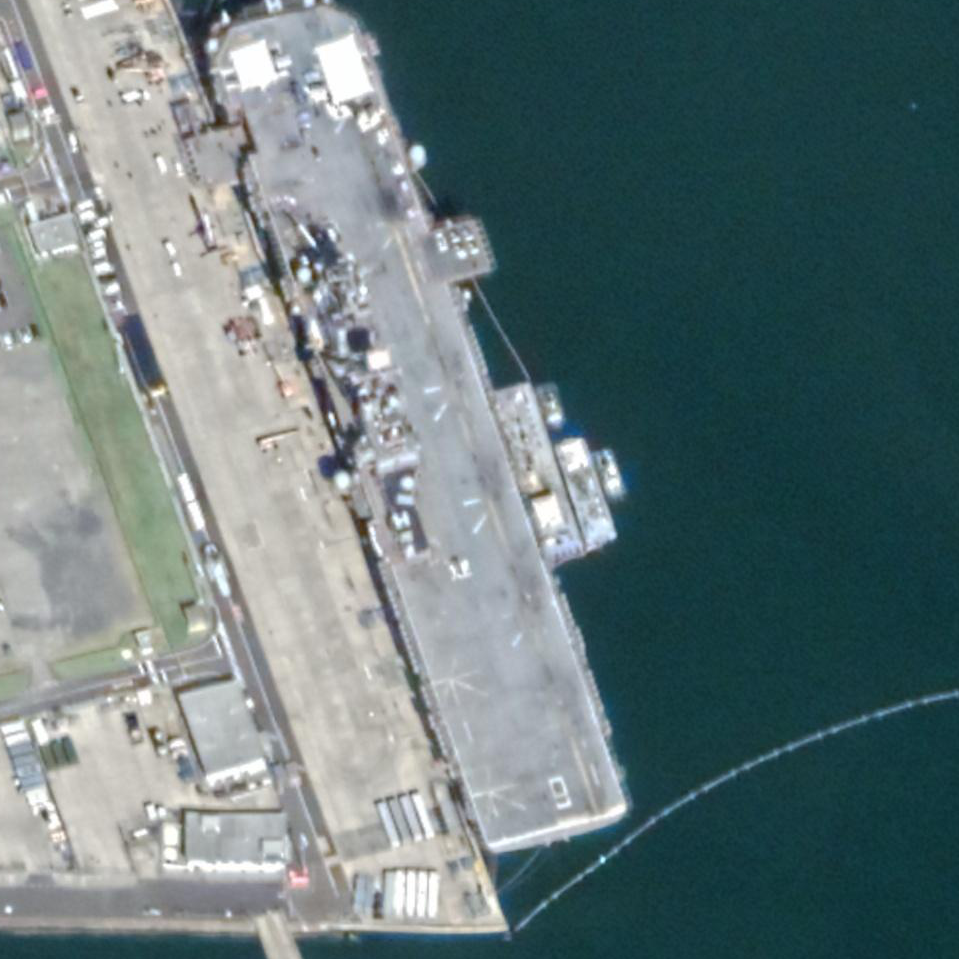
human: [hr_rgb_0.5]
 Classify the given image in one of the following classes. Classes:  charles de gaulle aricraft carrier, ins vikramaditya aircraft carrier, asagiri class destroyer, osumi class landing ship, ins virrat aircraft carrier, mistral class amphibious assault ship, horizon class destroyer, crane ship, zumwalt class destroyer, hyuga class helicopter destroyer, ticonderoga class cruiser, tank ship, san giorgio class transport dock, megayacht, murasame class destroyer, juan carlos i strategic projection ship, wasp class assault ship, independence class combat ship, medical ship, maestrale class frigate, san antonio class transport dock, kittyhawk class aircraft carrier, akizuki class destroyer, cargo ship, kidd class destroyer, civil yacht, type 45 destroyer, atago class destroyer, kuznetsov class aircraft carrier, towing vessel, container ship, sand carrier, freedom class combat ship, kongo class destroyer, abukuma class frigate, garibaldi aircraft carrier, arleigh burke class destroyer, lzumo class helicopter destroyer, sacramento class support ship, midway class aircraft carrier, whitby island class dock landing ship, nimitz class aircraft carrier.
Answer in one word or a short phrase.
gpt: Wasp class assault ship